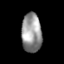
Tissue: lung
Cell type: Epithelial cells
Senescence score: 0.1821
Nuclear area (px): 769
Mean DAPI intensity: 148.987